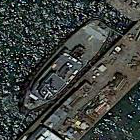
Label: civil